Field crop: maize
Growth stage: 1
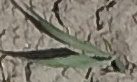
Species: sorghum